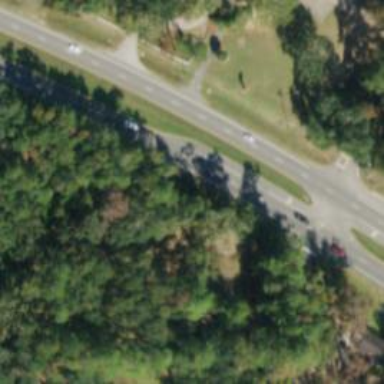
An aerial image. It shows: Asphalt road designated as trunk highway.